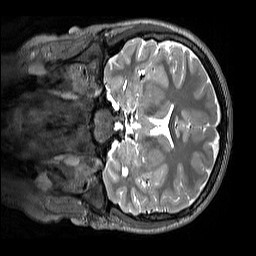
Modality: T2w
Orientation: coronal
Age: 13
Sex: male
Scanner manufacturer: siemens
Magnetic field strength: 3 T
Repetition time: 3.2 s
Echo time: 0.408 s